Field crop: tomato
Growth stage: 1
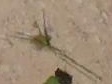
Species: cyperus